Question: I'm trying to figure out how to do environment mapping onto an object. Here's the setup:

How would I make the teapot's surface reflect it's surroundings? So what I mean by that is, instead of the teapot being that shade of gray, its surface should reflect its environment, so it should have the checkerboard mapped onto its surface.
This is an example of what I'm trying to accomplish, but its using <URL>.
<URL>
Does this make sense? How would I get started?
---
## Follow-Up
I answered this question after finishing my homework assignment: <URL>
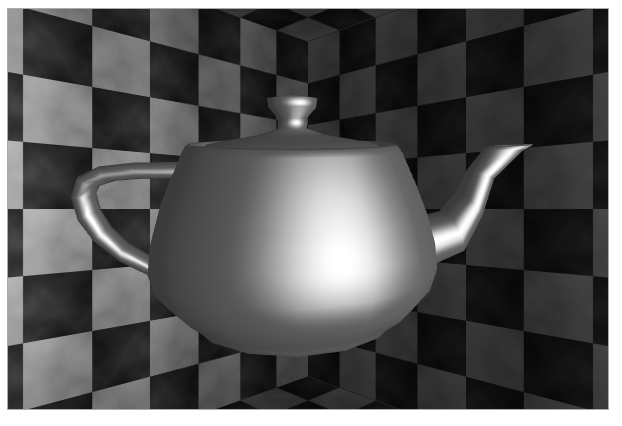
Answer: I found a good example of this teapot here...
<URL>
Looking through the source code, I found what I was looking for:
'''
function loadCubeMap(base, suffix) {
var texture = gl.createTexture();
gl.bindTexture(gl.TEXTURE_CUBE_MAP, texture);
gl.texParameteri(gl.TEXTURE_CUBE_MAP, gl.TEXTURE_WRAP_S, gl.CLAMP_TO_EDGE);
gl.texParameteri(gl.TEXTURE_CUBE_MAP, gl.TEXTURE_WRAP_T, gl.CLAMP_TO_EDGE);
gl.texParameteri(gl.TEXTURE_CUBE_MAP, gl.TEXTURE_MIN_FILTER, gl.LINEAR);
gl.texParameteri(gl.TEXTURE_CUBE_MAP, gl.TEXTURE_MAG_FILTER, gl.LINEAR);
var faces = [["posx.png", gl.TEXTURE_CUBE_MAP_POSITIVE_X],
["negx.png", gl.TEXTURE_CUBE_MAP_NEGATIVE_X],
["posy.png", gl.TEXTURE_CUBE_MAP_POSITIVE_Y],
["negy.png", gl.TEXTURE_CUBE_MAP_NEGATIVE_Y],
["posz.png", gl.TEXTURE_CUBE_MAP_POSITIVE_Z],
["negz.png", gl.TEXTURE_CUBE_MAP_NEGATIVE_Z]];
for (var i = 0; i < faces.length; i++) {
var face = faces[i][1];
var image = new Image();
image.onload = function(texture, face, image) {
return function() {
gl.bindTexture(gl.TEXTURE_CUBE_MAP, texture);
gl.pixelStorei(gl.UNPACK_FLIP_Y_WEBGL, false);
gl.texImage2D(face, 0, gl.RGBA, gl.RGBA, gl.UNSIGNED_BYTE, image);
}
} (texture, face, image);
image.src = faces[i][0];
}
return texture;
}
'''
... and the example fragment shader (which has more than I need for the environment reflection mapping)...
'''
precision mediump float;
const float bumpHeight = 0.2;
uniform sampler2D normalSampler;
uniform samplerCube envSampler;
varying vec2 texCoord;
varying vec3 worldEyeVec;
varying vec3 worldNormal;
varying vec3 worldTangent;
varying vec3 worldBinorm;
void main() {
vec2 bump = (texture2D(normalSampler texCoord.xy).xy * 2.0 - 1.0) * bumpHeight;
vec3 normal = normalize(worldNormal);
vec3 tangent = normalize(worldTangent);
vec3 binormal = normalize(worldBinorm);
vec3 nb = normal + bump.x * tangent + bump.y * binormal;
nb = normalize(nb);
vec3 worldEye = normalize(worldEyeVec);
vec3 lookup = reflect(worldEye nb);
vec4 color = textureCube(envSampler, lookup); // <--- this was the aha! line
gl_FragColor = color;
}
'''
The result came out to be kinda cool...

Feel free to check it out at <URL>. The shaders are in the index.html page so just view source.